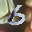
Label: 6